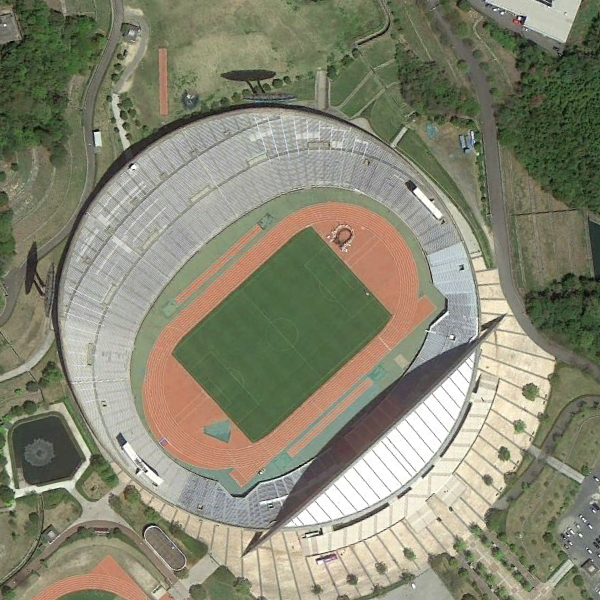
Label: Stadium